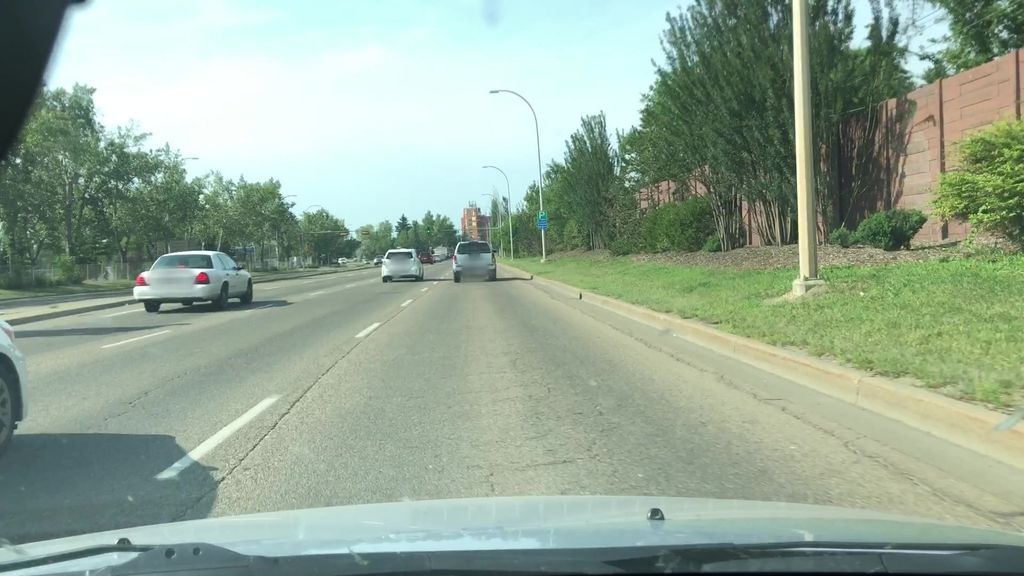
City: edmonton